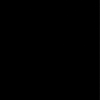
Label: dusty